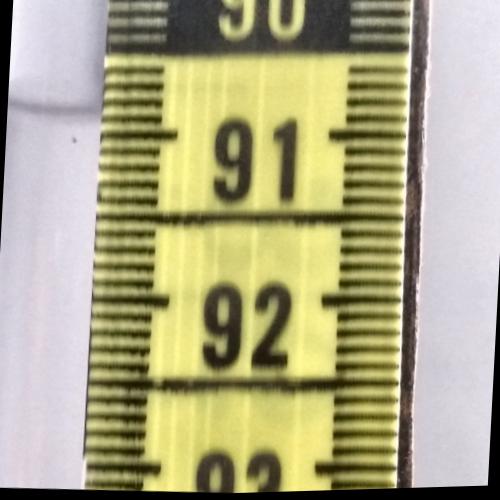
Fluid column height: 90.9 cm